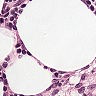
Metastatic tissue present: no